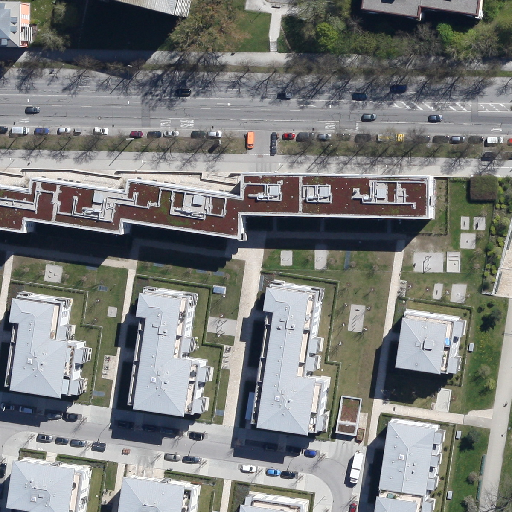
Referring expression: vehicle